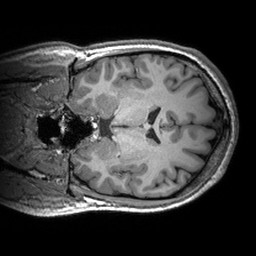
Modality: T1w
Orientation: coronal
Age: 27
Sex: male
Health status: healthy
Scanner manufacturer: siemens
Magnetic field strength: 3 T
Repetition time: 2.53 s
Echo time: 0.00288 s